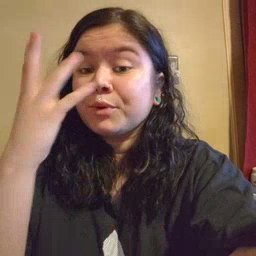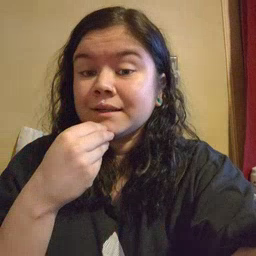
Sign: pretty